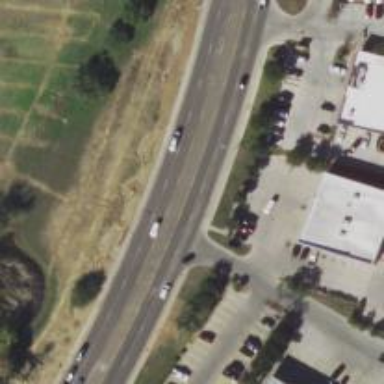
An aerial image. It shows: Secondary road lined with retail establishments.